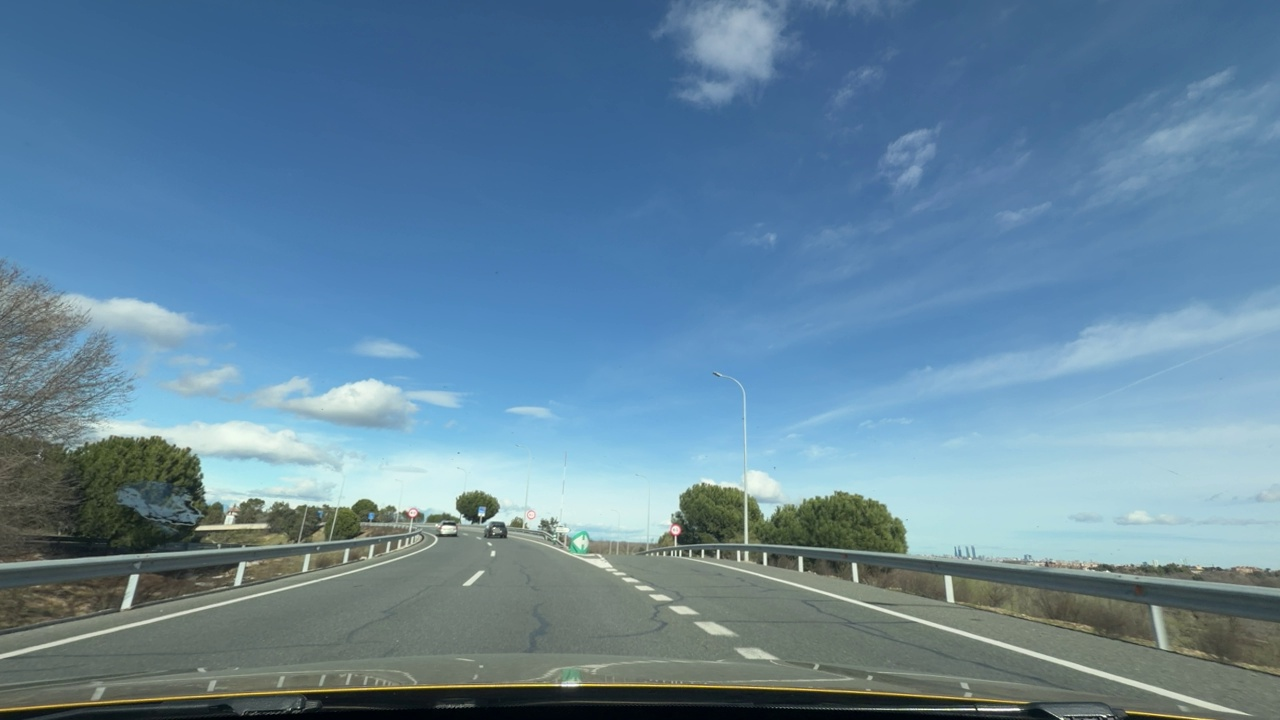
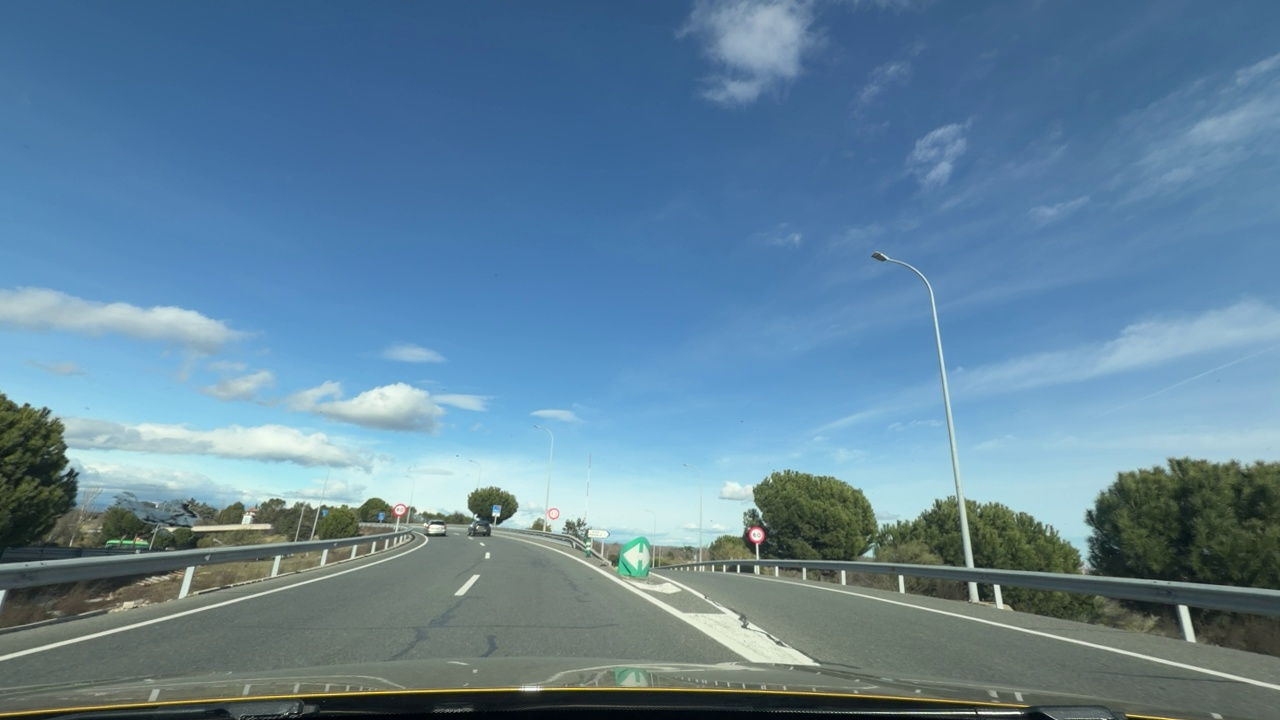
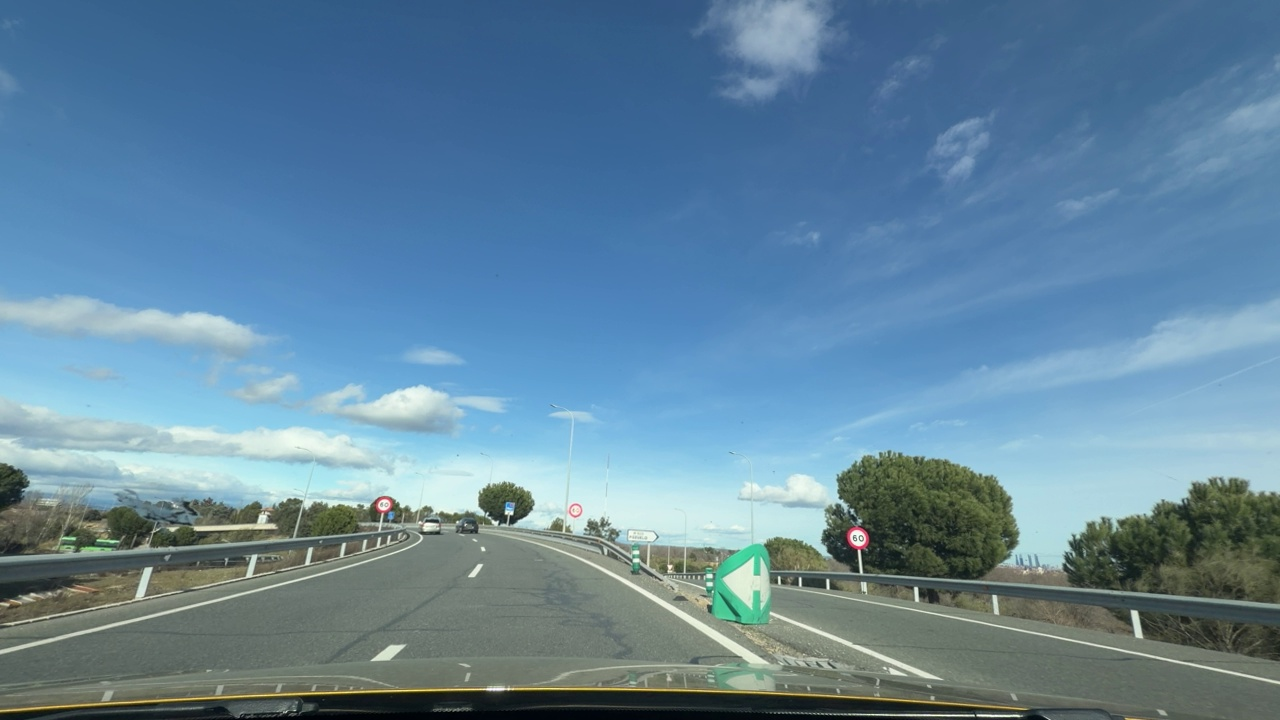
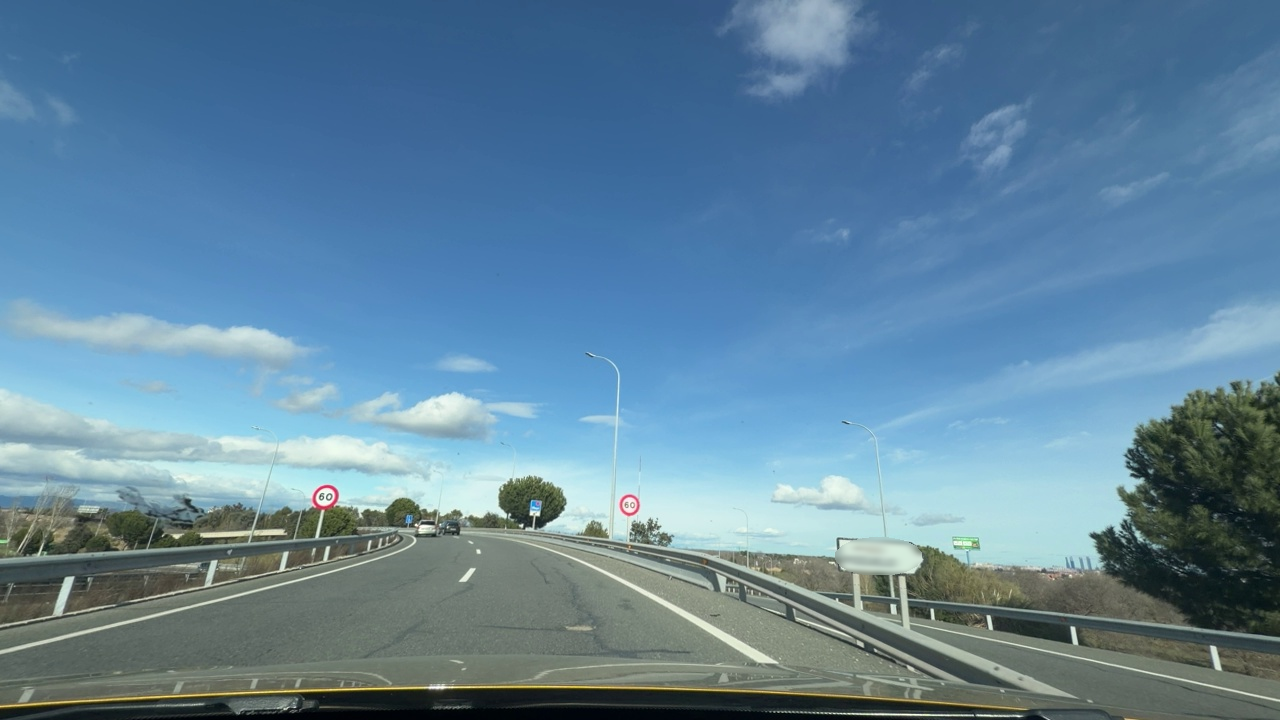
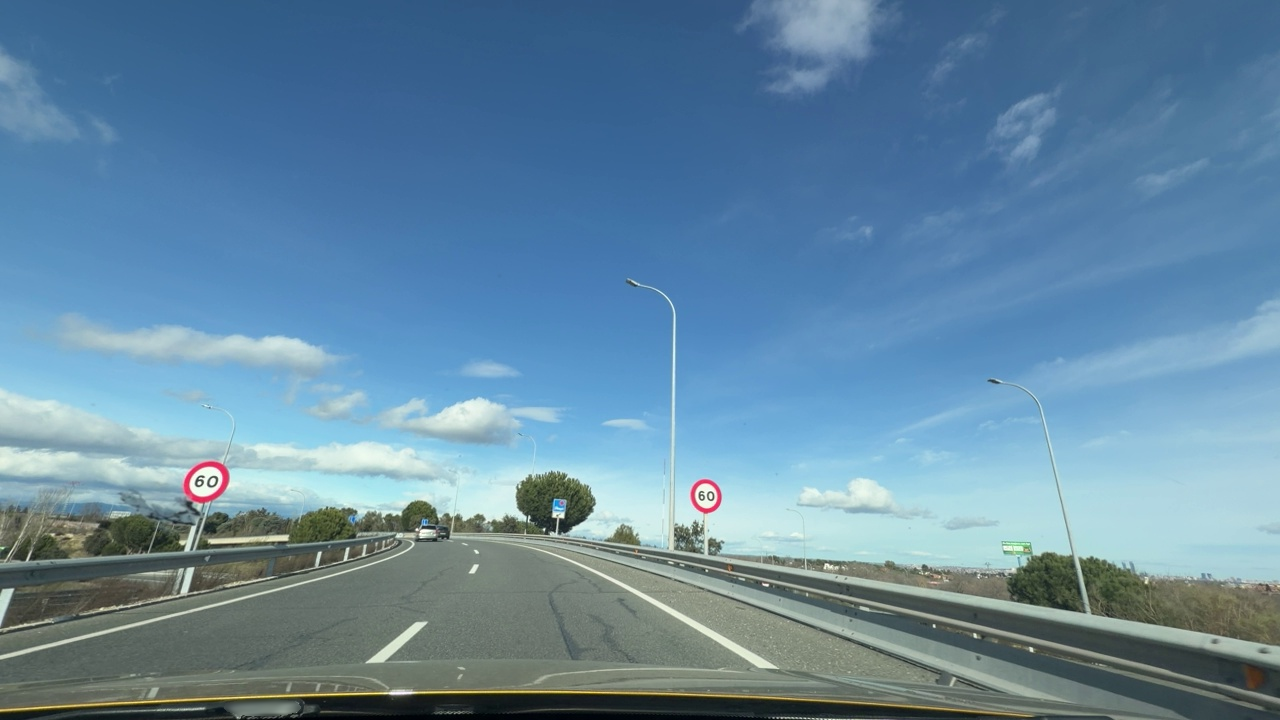
Situation: Speed limit adaptation
Question: Are multiple speed limit signs with different values visible?
Answer: No
Reasoning: Two speed limit signs displaying equal values appear sequentially.

Situation: Speed limit adaptation
Question: Is there a speed limit sign regulating the ego lane?
Answer: Yes
Reasoning: A speed limit sign is positioned on the roadside facing the ego direction of travel.

Situation: Speed limit adaptation
Question: What speed value is displayed on the visible speed limit sign?
Answer: 60
Reasoning: The visible speed limit sign displays 60 km/h.

Situation: Speed limit adaptation
Question: Is the ego vehicle traveling on a highway?
Answer: Yes
Reasoning: Multiple wide lanes and highway-style signage indicate a highway environment.

Situation: Speed limit adaptation
Question: Is the ego vehicle entering or exiting a highway?
Answer: Yes
Reasoning: A ramp indicates highway entry.

Situation: Speed limit adaptation
Question: Are speed bumps, crosswalks, or construction-related obstacles present in the ego lane?
Answer: No
Reasoning: There is a vehicle in front of the ego vehicle